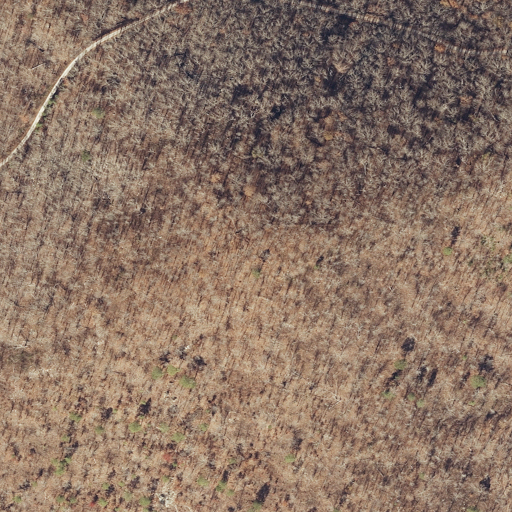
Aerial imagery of mountain in Alabama named Burgess Point containing deciduous forest, open development, and shrub